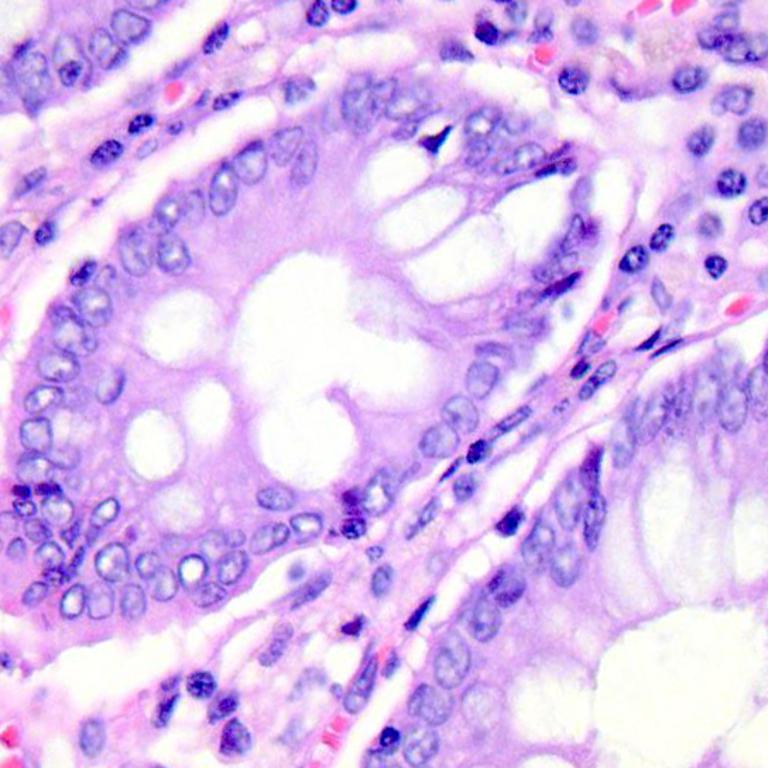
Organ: colon
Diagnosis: benign